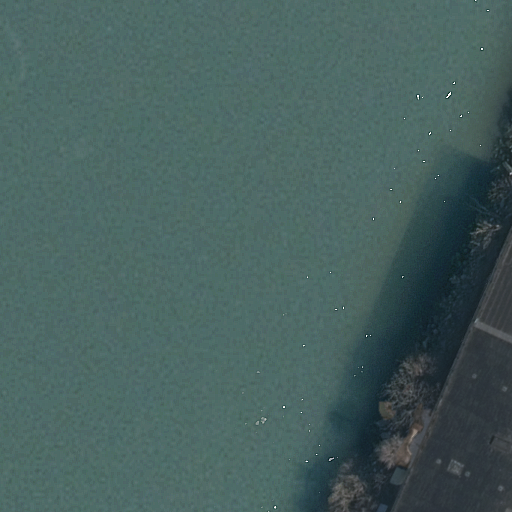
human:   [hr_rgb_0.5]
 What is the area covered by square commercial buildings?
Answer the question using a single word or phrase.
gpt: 0m2

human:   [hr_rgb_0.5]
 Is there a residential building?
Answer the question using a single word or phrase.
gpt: yes

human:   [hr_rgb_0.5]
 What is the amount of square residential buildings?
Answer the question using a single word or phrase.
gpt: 0

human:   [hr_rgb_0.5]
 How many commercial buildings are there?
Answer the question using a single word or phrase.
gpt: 0

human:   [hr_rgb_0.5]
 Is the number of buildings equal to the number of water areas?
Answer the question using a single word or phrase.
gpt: yes

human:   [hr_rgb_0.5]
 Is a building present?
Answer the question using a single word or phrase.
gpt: yes

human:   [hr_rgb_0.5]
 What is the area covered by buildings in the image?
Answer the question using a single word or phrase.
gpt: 1749m2

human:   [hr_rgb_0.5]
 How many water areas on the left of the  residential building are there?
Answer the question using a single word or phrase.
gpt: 1

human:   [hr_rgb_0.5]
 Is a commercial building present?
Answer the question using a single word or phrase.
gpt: no

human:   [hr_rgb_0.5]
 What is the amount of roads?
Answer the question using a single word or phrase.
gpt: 0

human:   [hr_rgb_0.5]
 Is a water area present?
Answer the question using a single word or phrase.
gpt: yes

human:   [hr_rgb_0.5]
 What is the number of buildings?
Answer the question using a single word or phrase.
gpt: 1

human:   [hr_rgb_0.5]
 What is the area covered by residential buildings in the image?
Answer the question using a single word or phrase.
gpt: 1749m2

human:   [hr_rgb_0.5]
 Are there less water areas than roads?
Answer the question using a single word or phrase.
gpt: no

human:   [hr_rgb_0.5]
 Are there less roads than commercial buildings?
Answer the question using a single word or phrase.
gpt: no

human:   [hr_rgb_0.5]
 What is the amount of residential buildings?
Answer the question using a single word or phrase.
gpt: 1

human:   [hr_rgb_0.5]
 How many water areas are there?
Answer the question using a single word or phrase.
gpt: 1

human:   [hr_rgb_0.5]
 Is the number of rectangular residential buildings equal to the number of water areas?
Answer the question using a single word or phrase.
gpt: yes

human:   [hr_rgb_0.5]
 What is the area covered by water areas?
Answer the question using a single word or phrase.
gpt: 8721m2

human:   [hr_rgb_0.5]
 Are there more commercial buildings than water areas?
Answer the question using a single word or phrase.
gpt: no

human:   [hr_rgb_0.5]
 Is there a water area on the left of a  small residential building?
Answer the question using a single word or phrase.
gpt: no

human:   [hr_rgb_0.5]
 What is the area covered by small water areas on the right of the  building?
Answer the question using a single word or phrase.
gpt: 0m2

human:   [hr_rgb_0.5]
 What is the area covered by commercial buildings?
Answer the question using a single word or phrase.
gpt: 0m2

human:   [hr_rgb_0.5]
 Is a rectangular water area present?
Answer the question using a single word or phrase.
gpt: yes

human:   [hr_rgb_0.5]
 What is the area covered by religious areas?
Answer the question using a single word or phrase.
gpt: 0m2

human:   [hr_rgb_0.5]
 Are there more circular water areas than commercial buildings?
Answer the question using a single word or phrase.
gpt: no

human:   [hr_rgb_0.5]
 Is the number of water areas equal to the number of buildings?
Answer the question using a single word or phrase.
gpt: yes

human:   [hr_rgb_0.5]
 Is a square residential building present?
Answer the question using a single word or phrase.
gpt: no

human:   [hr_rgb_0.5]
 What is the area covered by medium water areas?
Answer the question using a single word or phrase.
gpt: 0m2

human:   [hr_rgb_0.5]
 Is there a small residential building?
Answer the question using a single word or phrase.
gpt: no

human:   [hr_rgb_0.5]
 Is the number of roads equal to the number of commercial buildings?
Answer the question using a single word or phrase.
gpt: yes

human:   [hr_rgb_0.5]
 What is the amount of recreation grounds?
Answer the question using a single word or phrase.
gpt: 0

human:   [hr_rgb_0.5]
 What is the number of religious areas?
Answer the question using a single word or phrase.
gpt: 0

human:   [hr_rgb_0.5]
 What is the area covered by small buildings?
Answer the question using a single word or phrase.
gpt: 0m2

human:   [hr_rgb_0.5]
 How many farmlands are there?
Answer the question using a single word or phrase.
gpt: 0

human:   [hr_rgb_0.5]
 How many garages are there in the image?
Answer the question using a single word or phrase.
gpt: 0

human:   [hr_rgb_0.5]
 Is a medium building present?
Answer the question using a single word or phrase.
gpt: no

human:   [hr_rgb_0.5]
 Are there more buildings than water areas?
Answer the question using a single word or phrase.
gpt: no

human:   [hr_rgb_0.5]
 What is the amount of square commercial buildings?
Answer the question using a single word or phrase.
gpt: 0

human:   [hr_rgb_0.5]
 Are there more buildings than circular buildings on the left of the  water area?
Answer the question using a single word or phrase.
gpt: yes

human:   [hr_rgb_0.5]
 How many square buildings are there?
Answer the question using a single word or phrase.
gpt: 0

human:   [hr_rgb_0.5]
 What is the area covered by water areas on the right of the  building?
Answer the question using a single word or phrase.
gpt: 0m2

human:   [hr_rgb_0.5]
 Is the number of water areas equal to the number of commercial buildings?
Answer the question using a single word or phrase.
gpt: no

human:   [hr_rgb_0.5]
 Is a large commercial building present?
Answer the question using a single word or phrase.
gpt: no

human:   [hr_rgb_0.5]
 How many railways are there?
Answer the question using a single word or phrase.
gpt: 0

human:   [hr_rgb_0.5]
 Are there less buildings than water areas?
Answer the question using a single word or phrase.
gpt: no

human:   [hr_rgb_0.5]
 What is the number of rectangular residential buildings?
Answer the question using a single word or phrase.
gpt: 1

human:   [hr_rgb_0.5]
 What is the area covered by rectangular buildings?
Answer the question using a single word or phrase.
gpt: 1749m2

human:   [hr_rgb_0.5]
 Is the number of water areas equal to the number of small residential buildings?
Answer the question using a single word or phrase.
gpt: no

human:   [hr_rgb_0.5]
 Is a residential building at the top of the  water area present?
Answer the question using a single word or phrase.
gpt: no

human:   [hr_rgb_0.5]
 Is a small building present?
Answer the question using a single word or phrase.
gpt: no

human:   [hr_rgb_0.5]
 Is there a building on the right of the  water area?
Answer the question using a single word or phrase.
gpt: yes

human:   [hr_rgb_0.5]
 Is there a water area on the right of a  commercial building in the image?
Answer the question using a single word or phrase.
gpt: no

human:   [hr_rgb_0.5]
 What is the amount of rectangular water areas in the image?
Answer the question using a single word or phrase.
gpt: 1

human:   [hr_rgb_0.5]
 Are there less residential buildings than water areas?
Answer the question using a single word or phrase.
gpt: no

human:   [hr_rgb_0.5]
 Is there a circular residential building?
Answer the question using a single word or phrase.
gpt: no

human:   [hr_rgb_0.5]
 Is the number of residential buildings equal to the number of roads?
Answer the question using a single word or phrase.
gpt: no

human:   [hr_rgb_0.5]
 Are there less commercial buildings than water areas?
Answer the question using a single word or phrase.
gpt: yes

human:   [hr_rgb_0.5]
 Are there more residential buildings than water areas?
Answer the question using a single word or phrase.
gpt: no

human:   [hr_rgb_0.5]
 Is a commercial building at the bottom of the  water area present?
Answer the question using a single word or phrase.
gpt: no

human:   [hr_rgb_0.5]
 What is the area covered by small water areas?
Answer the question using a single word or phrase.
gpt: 0m2

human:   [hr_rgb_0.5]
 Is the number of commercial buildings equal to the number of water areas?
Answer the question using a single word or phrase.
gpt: no

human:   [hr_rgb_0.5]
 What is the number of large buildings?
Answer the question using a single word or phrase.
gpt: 1

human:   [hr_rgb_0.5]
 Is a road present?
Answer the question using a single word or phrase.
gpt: no